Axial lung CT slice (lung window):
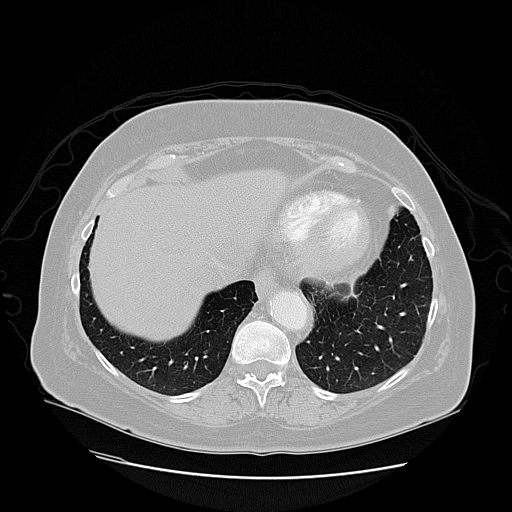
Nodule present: no